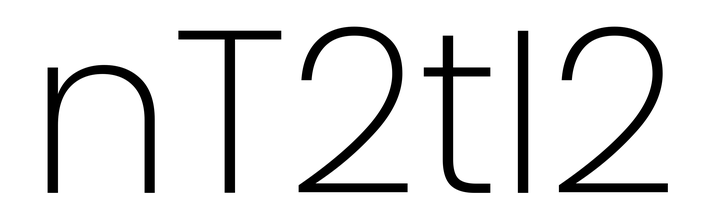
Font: Poppins-ExtraLight